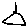
Label: triangle